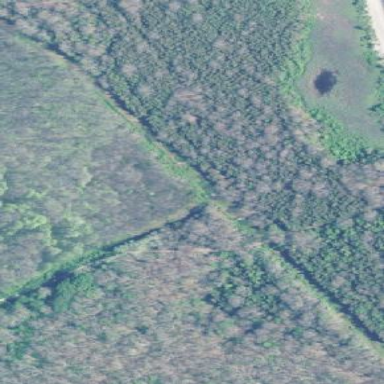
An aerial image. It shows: Woodland consisting mainly of needle-leaved trees.